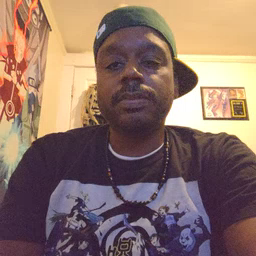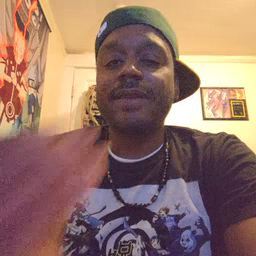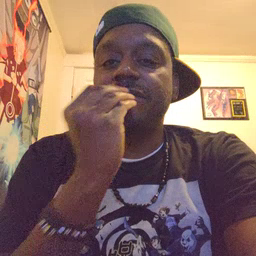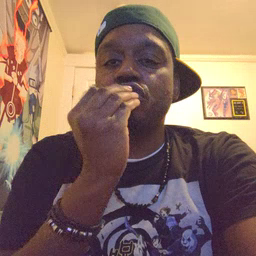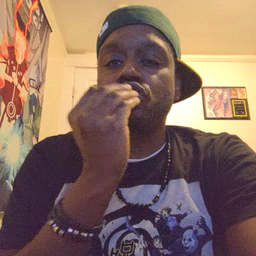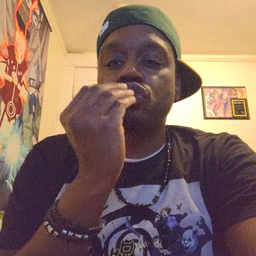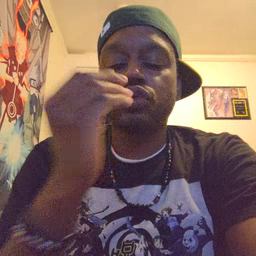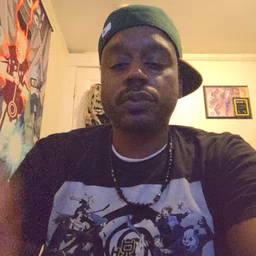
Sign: food